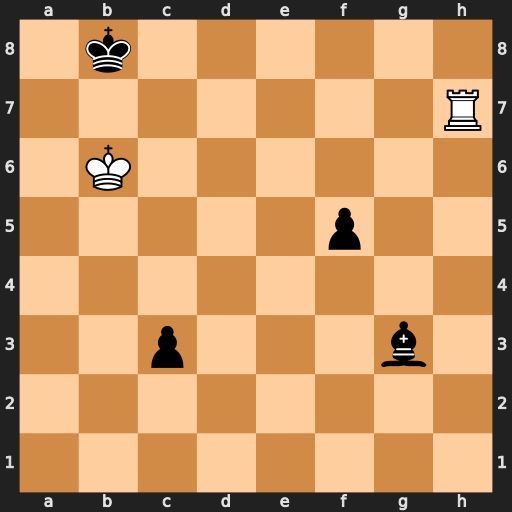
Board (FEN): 1k6/7R/1K6/5p2/8/2p3b1/8/8
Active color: w
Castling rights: -
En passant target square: -
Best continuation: Rh8#